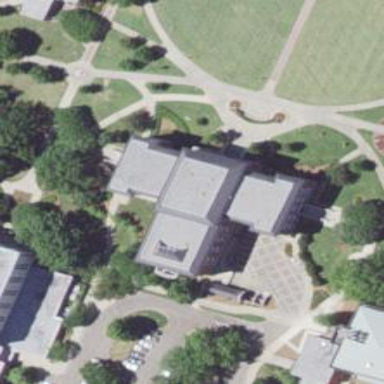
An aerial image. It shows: University building with quadruple saltbox roof shape.